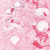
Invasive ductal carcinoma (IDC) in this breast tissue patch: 0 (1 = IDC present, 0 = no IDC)